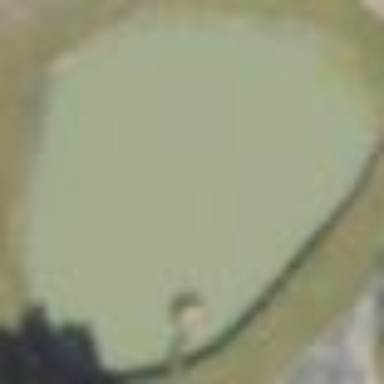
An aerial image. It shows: Pond with natural water.